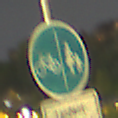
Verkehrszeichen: GetrennterRadUndGehwegRadwegLinks
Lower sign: BesondereFahrzeugeUndTransportgueter6
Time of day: Night
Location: Outdoor (Urban)
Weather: PartlyCloudy
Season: NotSpecified
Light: Artificial